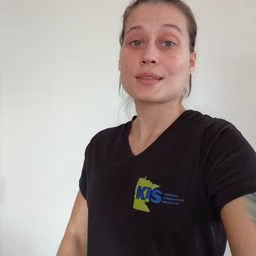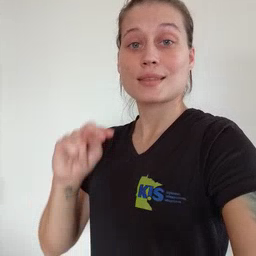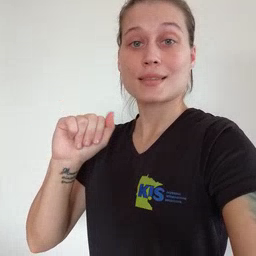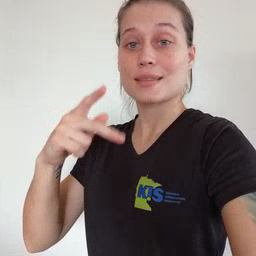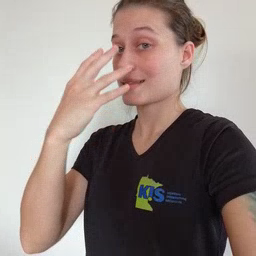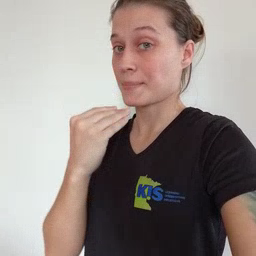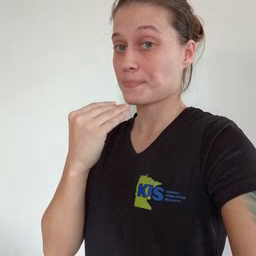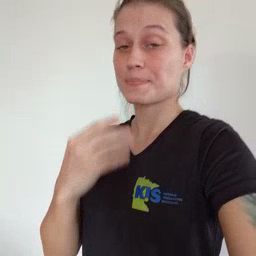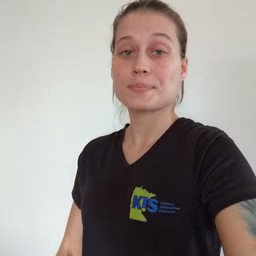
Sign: nap